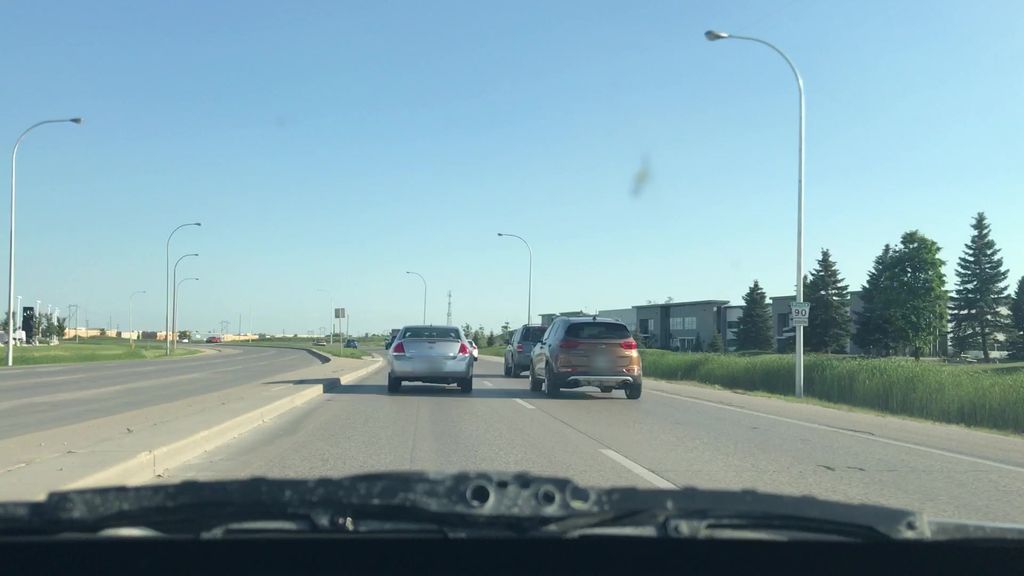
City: winnipeg